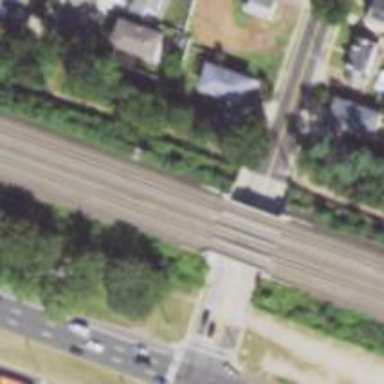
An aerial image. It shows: Bridge over electrified railway track.